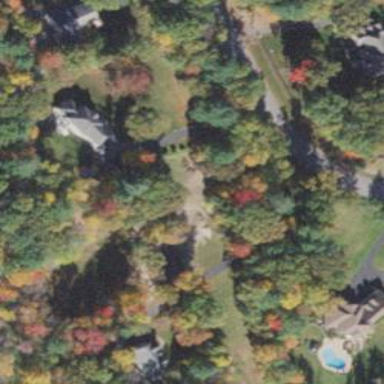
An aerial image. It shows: Driveway.